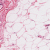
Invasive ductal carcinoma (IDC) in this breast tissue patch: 0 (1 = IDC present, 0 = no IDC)